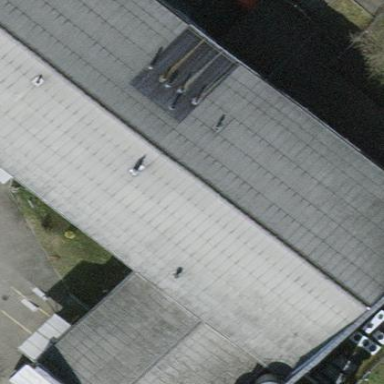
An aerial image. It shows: Commercial building.